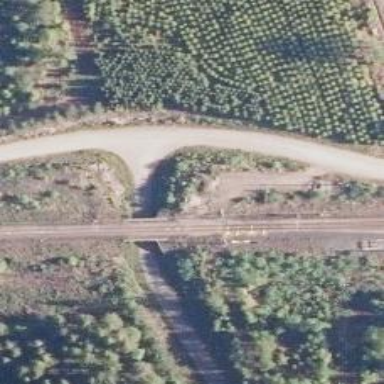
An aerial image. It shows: Bridge over railway with continuous electrified contact line.